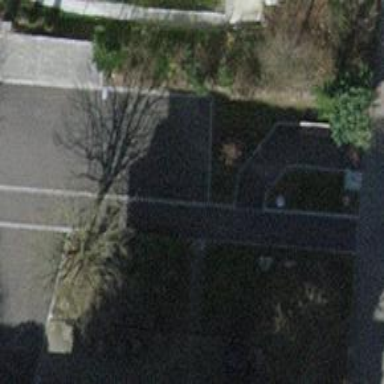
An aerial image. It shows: Paved footway.